Interaction volume radius: 10 \u00c5
Interaction volume height: 10 \u00c5
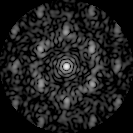
Disorder parameter: 0.5784